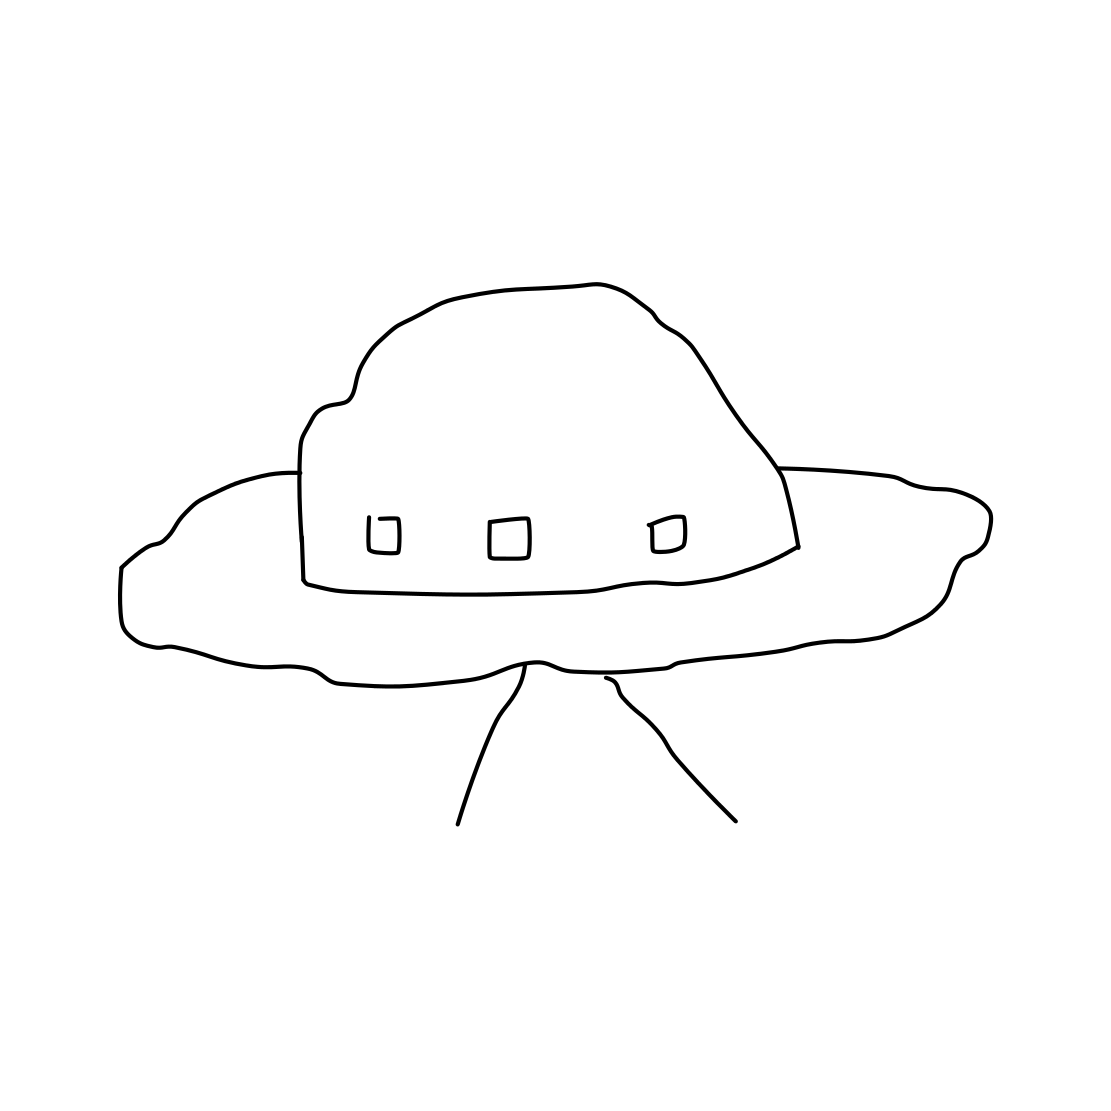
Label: flying saucer